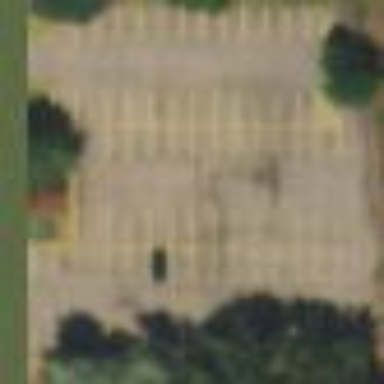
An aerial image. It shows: Parking area.